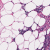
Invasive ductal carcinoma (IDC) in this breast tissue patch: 0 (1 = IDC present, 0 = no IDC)